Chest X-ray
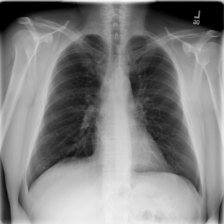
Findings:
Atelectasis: negative
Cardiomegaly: negative
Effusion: negative
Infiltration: negative
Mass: negative
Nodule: negative
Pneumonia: negative
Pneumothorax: negative
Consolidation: negative
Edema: negative
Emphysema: negative
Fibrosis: negative
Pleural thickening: negative
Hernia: negative